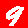
Digit: 9